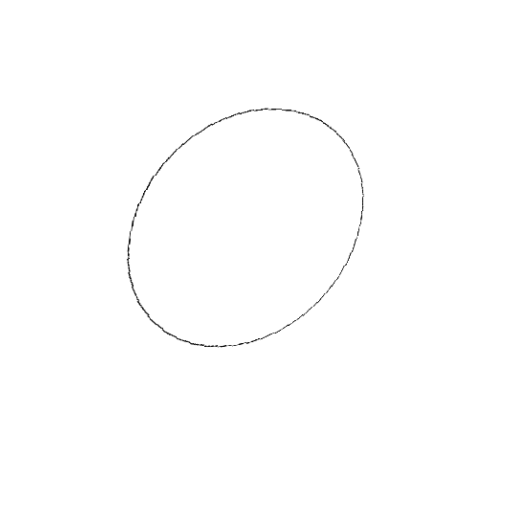
Crossing number: 0